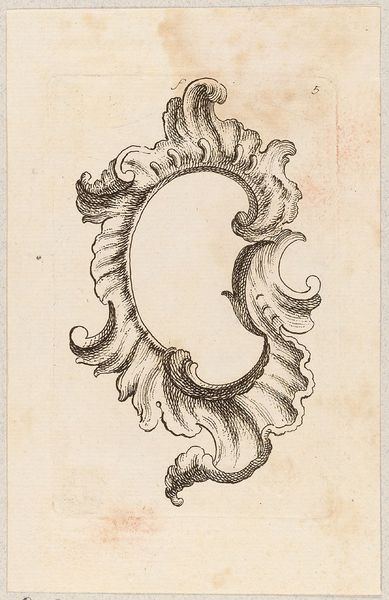
Titel: Rocaille-Kartusche, Blatt 5 aus der Folge 'Kartuschen'
Künstler: Georg Christoph Kilian
Standort: Hamburg
Institution: Museum für Kunst und Gewerbe Hamburg
Schlagwörter: rokoko, papier, grafik, graphik, kartusche, fotografie, photographie, druckgraphik, druckgrafik, radierung, rocaille, style, reproduktionen, druckerzeugnisse, ornamentstich, vorlageblätter